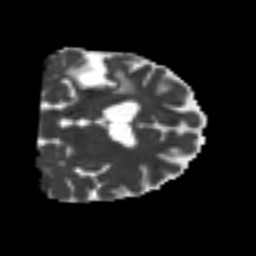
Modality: MD
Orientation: coronal
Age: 56
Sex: male
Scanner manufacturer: siemens
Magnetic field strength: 3 T
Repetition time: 4.999 s
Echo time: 0.07946 s